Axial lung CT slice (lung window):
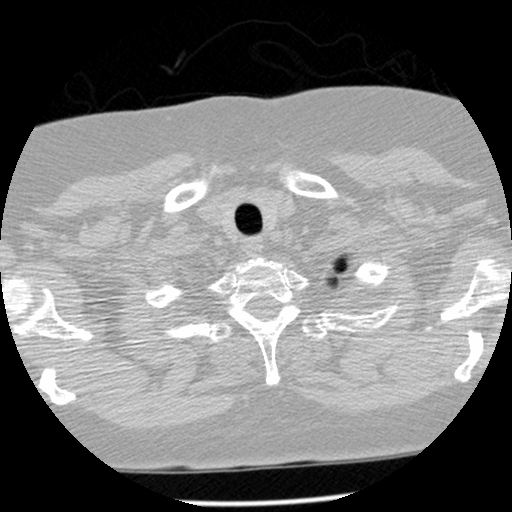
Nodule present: no